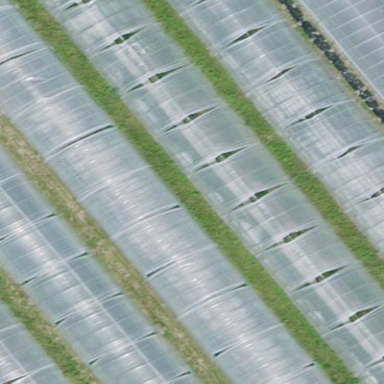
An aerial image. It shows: Greenhouse used for horticulture.